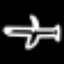
Label: airplane